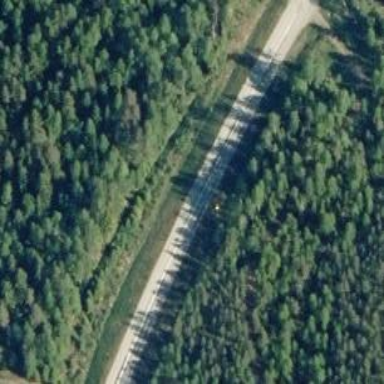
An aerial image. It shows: Asphalt road classified as primary highway.